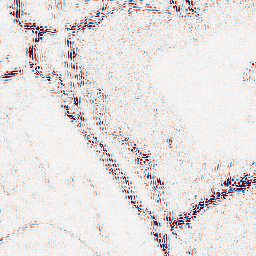
Category: wavelet
Decomposition family: wavelet_dwt
Decomposition parameters: wavelet: db4
level: 2
Upsampling method: cubic_catmull_rom
Upsampling parameters: scale: 2
Upsampling scale: 2